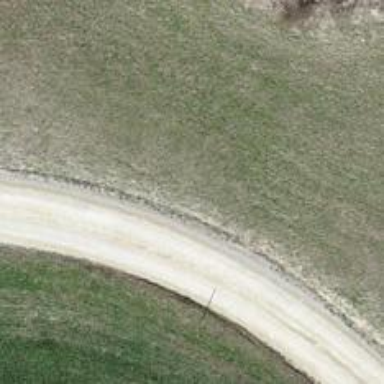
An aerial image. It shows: Track with fine gravel surface of grade2 quality.